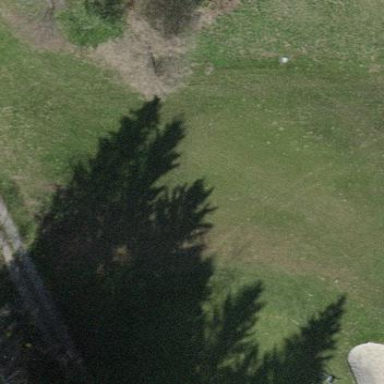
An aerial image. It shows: Grassy area designated as golf fairway.